Question: how can i change the fore color of the chart labels? here's a screenshot of the chart

i tried using the chart1.series[0].FontForeColor = color.white; but the entire chart turns white.
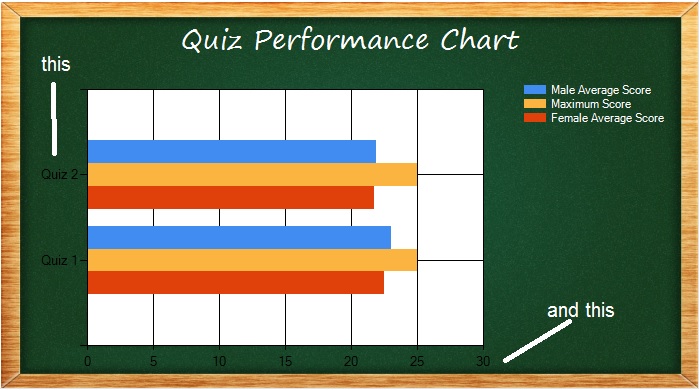
Answer: Try this:
'''
this.chart1.BackColor = Color.AliceBlue;
this.chart1.ChartAreas[0].AxisX.LineColor = Color.Red;
this.chart1.ChartAreas[0].AxisX.MajorGrid.LineColor = Color.Red;
this.chart1.ChartAreas[0].AxisX.LabelStyle.ForeColor = Color.Red;
this.chart1.ChartAreas[0].AxisY.LineColor = Color.Red;
this.chart1.ChartAreas[0].AxisY.MajorGrid.LineColor = Color.Red;
this.chart1.ChartAreas[0].AxisY.LabelStyle.ForeColor = Color.Red;
'''
Here 'LabelStyle.ForeColor' changes the label color, as you requested.
The properties 'LineColor' and 'MajorGrid.LineColor' allow modification of the grid lines (black on your screenshot), in case you need that as well. The colors Red and AliceBlue, of course, are just for example.